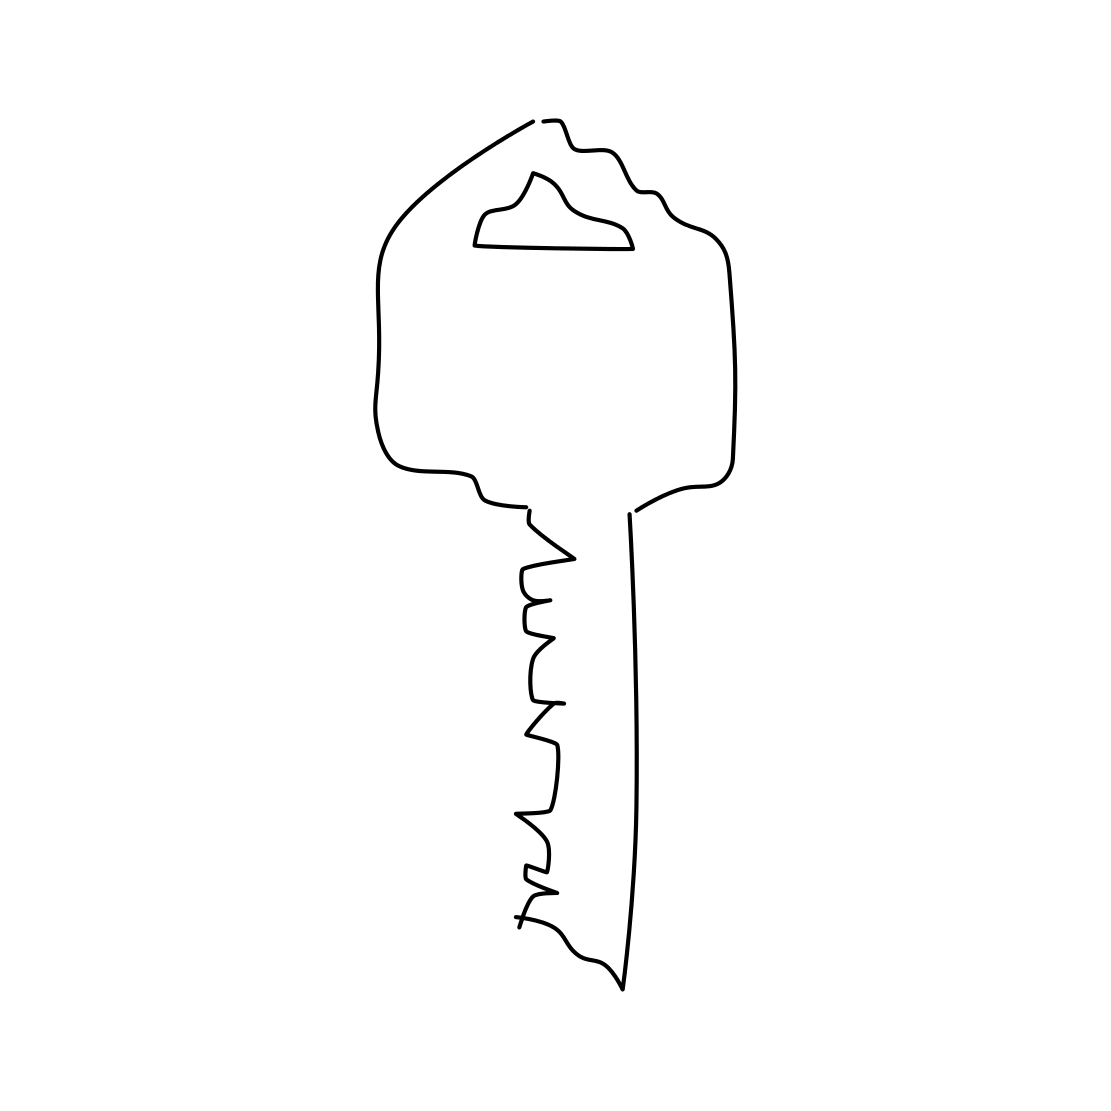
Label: key